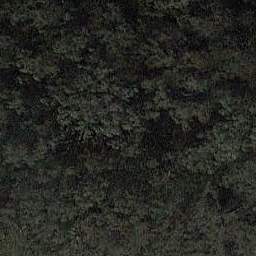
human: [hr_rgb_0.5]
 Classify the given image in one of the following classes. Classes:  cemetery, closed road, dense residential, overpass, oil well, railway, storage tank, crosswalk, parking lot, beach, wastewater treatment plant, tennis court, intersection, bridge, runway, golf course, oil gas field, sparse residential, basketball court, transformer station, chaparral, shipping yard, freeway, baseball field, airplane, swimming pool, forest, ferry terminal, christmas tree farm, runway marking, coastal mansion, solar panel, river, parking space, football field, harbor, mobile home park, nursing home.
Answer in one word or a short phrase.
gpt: forest